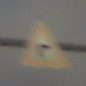
Verkehrszeichen: KurveRechts
Umgebung: Outdoor, Nature
Tageszeit: SunriseSunset
Wetter: PartlyCloudy
Licht: Natural
Jahreszeit: NotSpecified
Kontrast: HighContrast